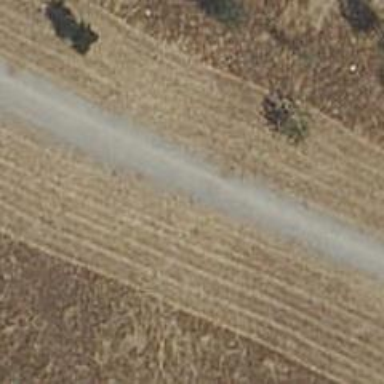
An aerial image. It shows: Track with pebblestone surface.